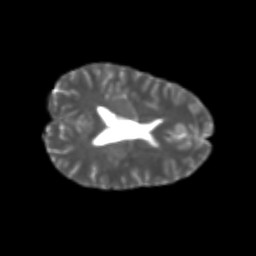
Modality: T2w
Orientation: axial
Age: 24
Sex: female
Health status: healthy
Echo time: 0.074 s